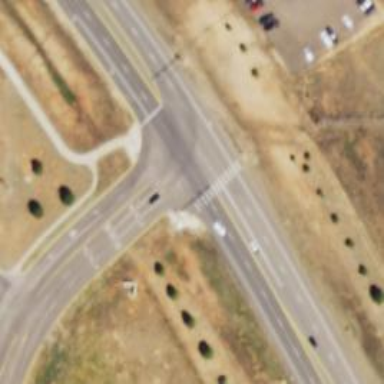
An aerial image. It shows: Zebra crossing on the road.